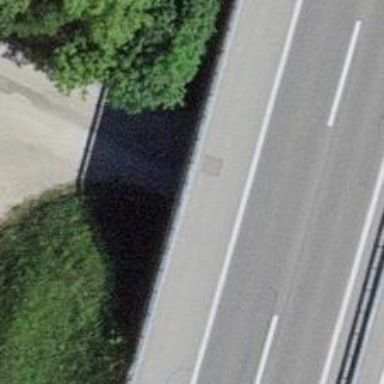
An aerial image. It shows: Unclassified road passing through tunnel.